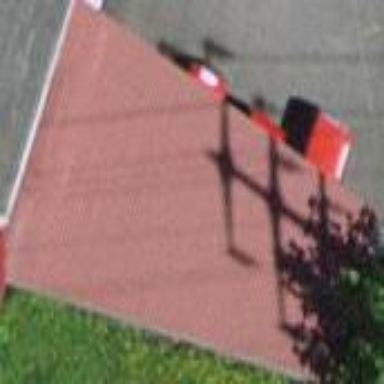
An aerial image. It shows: View of roof of building.